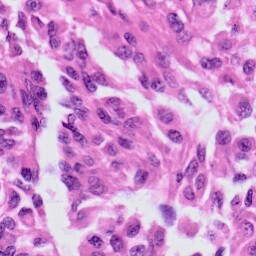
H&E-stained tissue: Skin